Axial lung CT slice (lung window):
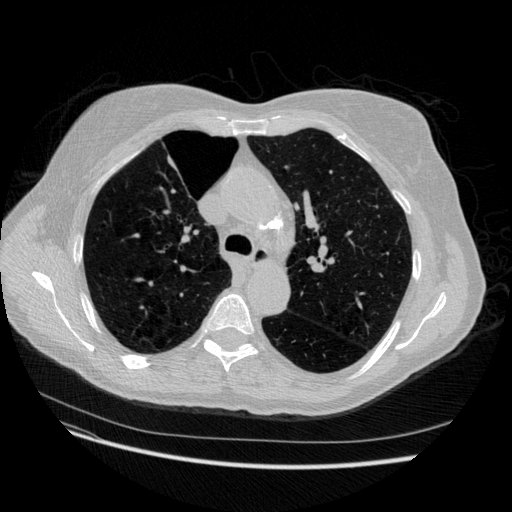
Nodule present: no